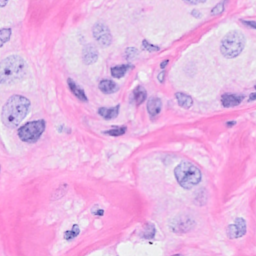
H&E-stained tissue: Breast